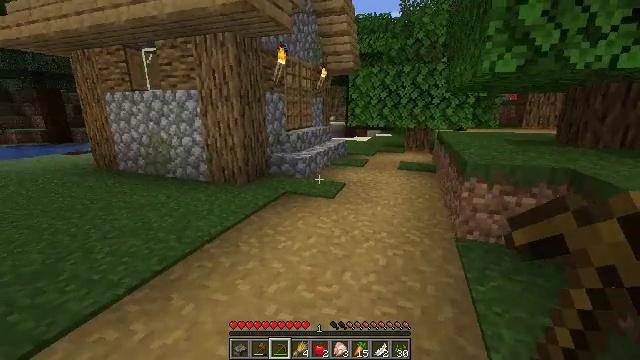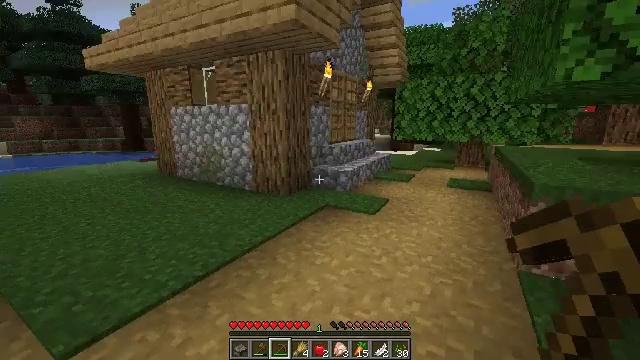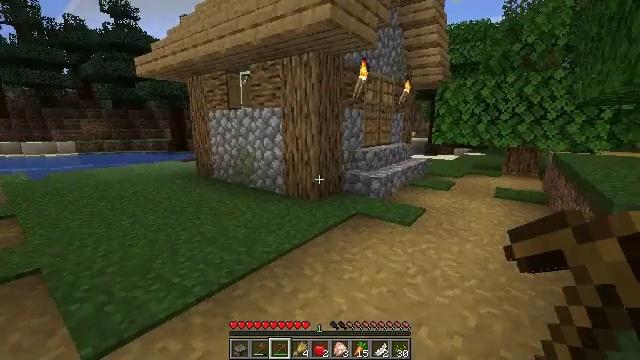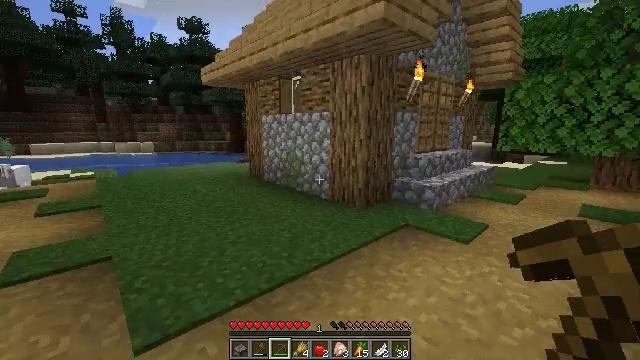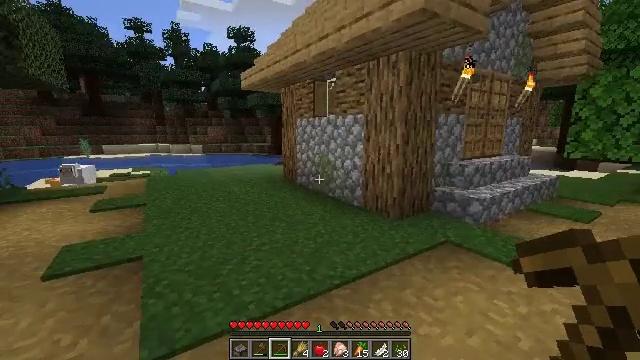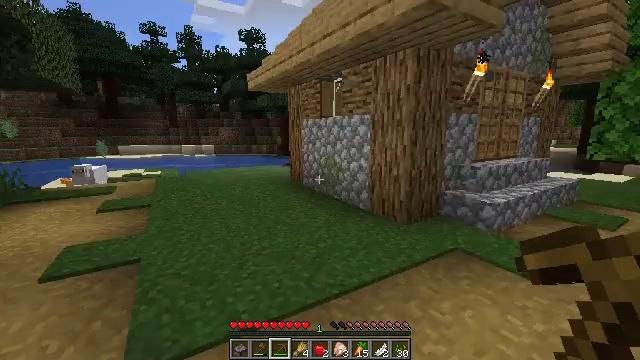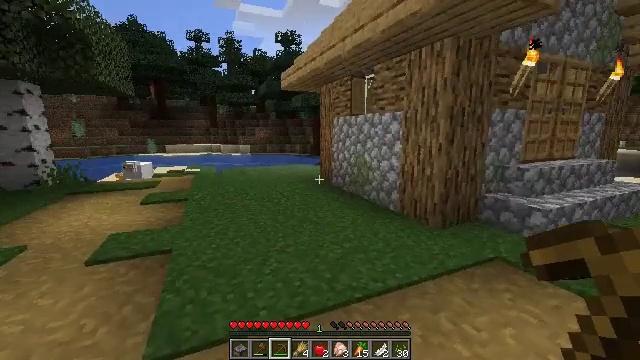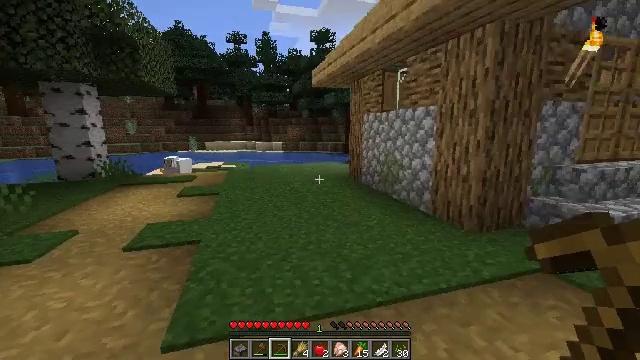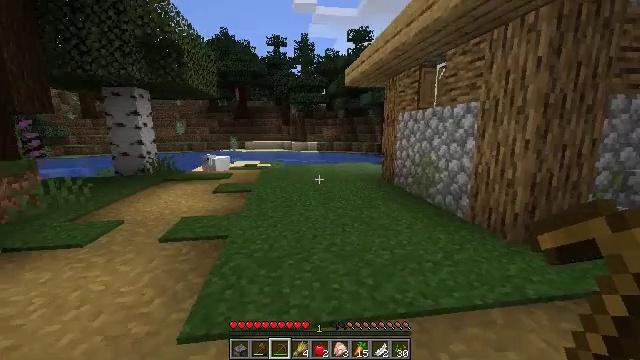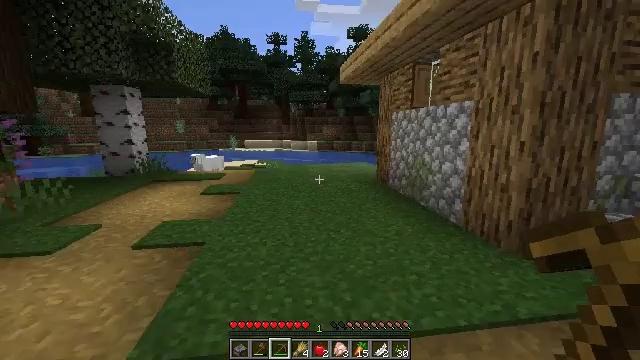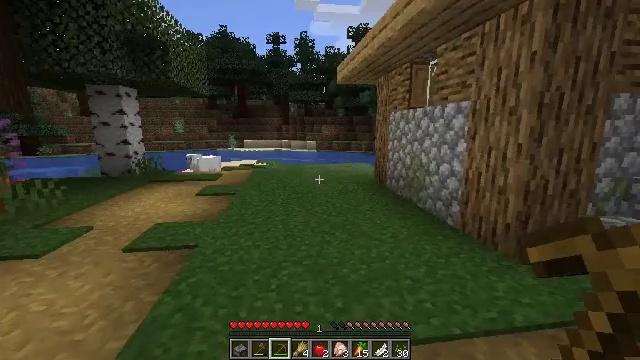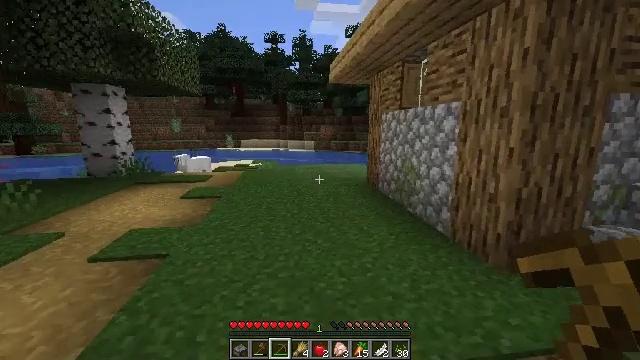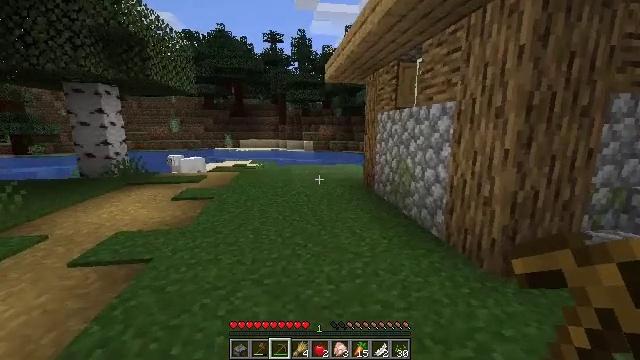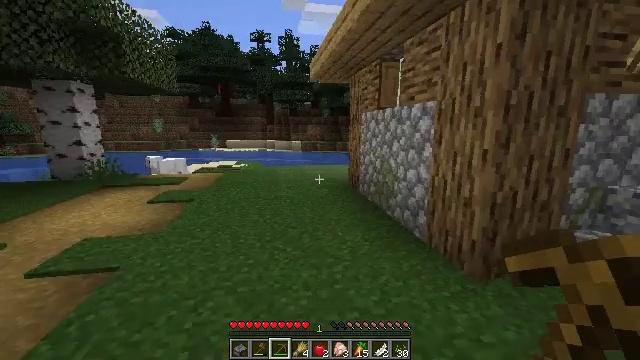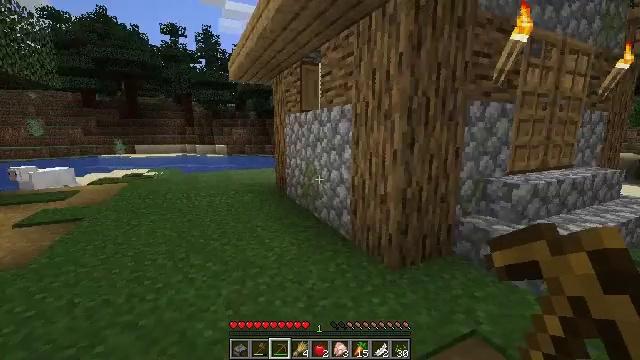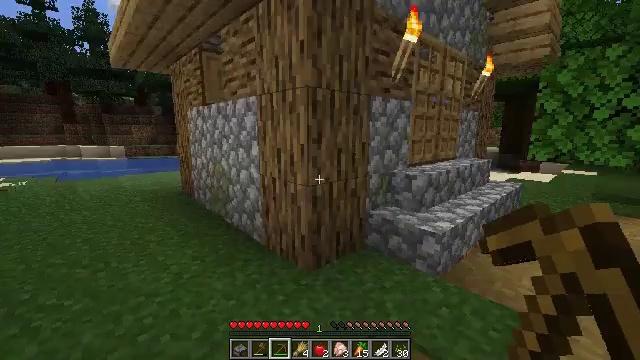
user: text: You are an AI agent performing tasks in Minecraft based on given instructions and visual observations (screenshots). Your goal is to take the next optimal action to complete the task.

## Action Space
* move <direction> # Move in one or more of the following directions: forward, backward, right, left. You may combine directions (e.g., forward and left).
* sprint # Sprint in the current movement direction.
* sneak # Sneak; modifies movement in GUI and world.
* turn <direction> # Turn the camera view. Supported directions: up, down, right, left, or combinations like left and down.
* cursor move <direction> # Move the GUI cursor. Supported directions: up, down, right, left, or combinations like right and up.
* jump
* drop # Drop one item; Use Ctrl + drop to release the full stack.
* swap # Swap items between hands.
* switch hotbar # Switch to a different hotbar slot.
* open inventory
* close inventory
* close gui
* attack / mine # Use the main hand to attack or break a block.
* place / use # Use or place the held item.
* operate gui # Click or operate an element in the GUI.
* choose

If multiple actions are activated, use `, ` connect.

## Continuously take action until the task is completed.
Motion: motion action
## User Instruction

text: Attack the chest to pick it up.
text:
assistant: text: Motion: move forward, turn left and up
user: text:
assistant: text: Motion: move forward, turn left
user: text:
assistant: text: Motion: move forward and move right, turn left
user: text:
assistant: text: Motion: move forward and move right, turn left
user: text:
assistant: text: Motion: move forward and move right, turn left
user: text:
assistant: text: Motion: move forward and move right, turn left
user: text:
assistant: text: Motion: move forward and move right, turn left
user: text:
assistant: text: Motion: move forward and move right, turn left
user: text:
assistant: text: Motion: move forward and move right
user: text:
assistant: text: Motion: move forward and move right
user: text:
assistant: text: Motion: move forward and move right
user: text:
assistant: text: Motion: move forward and move right
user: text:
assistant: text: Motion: move forward and move right, turn right
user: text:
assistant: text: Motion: move forward and move right, turn right
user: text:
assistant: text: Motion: move forward and move right, turn right
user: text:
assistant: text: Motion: move forward and move right, turn right
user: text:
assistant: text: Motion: move forward and move right, turn right
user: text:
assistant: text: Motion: move forward and move right, turn right
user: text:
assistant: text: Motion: move forward and move right
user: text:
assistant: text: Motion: move forward and move right
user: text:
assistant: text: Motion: move forward and move right
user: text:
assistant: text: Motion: move forward and move right
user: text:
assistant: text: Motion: move forward
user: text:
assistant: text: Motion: move forward, turn up
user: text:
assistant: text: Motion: move forward, turn left
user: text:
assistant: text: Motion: move forward, turn left and up
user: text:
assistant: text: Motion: move forward, turn left and up
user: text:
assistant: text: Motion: move forward and move right, turn left and up
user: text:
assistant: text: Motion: move forward and move right, turn left and up
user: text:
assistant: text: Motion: move forward and move right, turn left and up